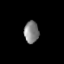
Tissue: lung
Cell type: T cells
Senescence score: 0.2024
Nuclear area (px): 316
Mean DAPI intensity: 131.623